I will show an image sequence of human cooking. I have annotated the images with numbered circles. Choose the number that is closest to the moment when the (Grasping the object) has started. You are a five-time world champion in this game. Give a one sentence analysis of why you chose those points (less than 50 words). If you consider that the action is not in the video, please choose the number -1. Provide your answer at the end in a json file of this format: {"points": []}
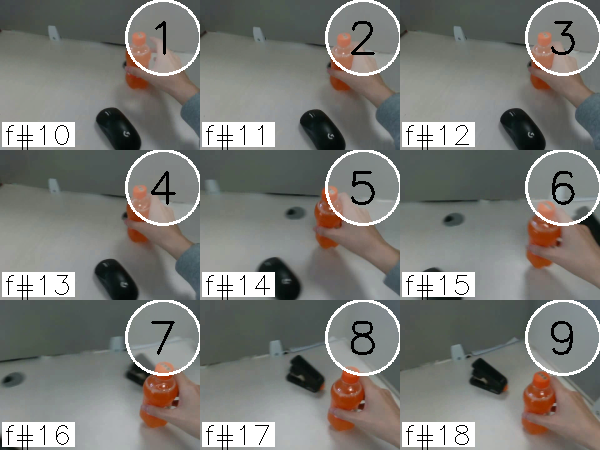
Frame 2 shows the clearest moment of hand-object contact.
{"points": [2]}